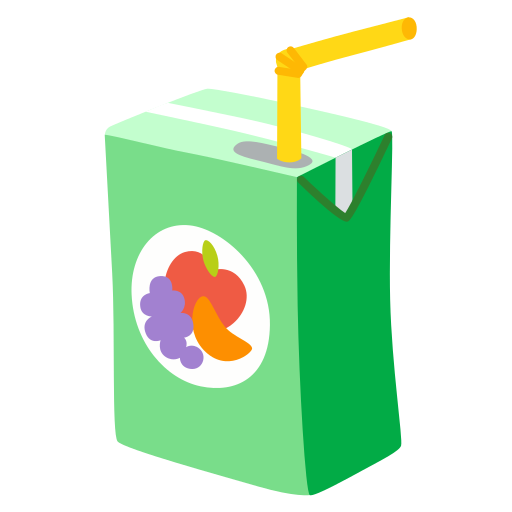
Emoji: 🧃